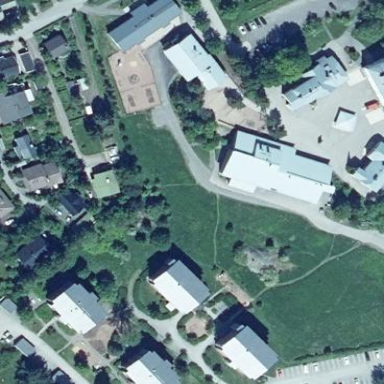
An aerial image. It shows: School.